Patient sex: M
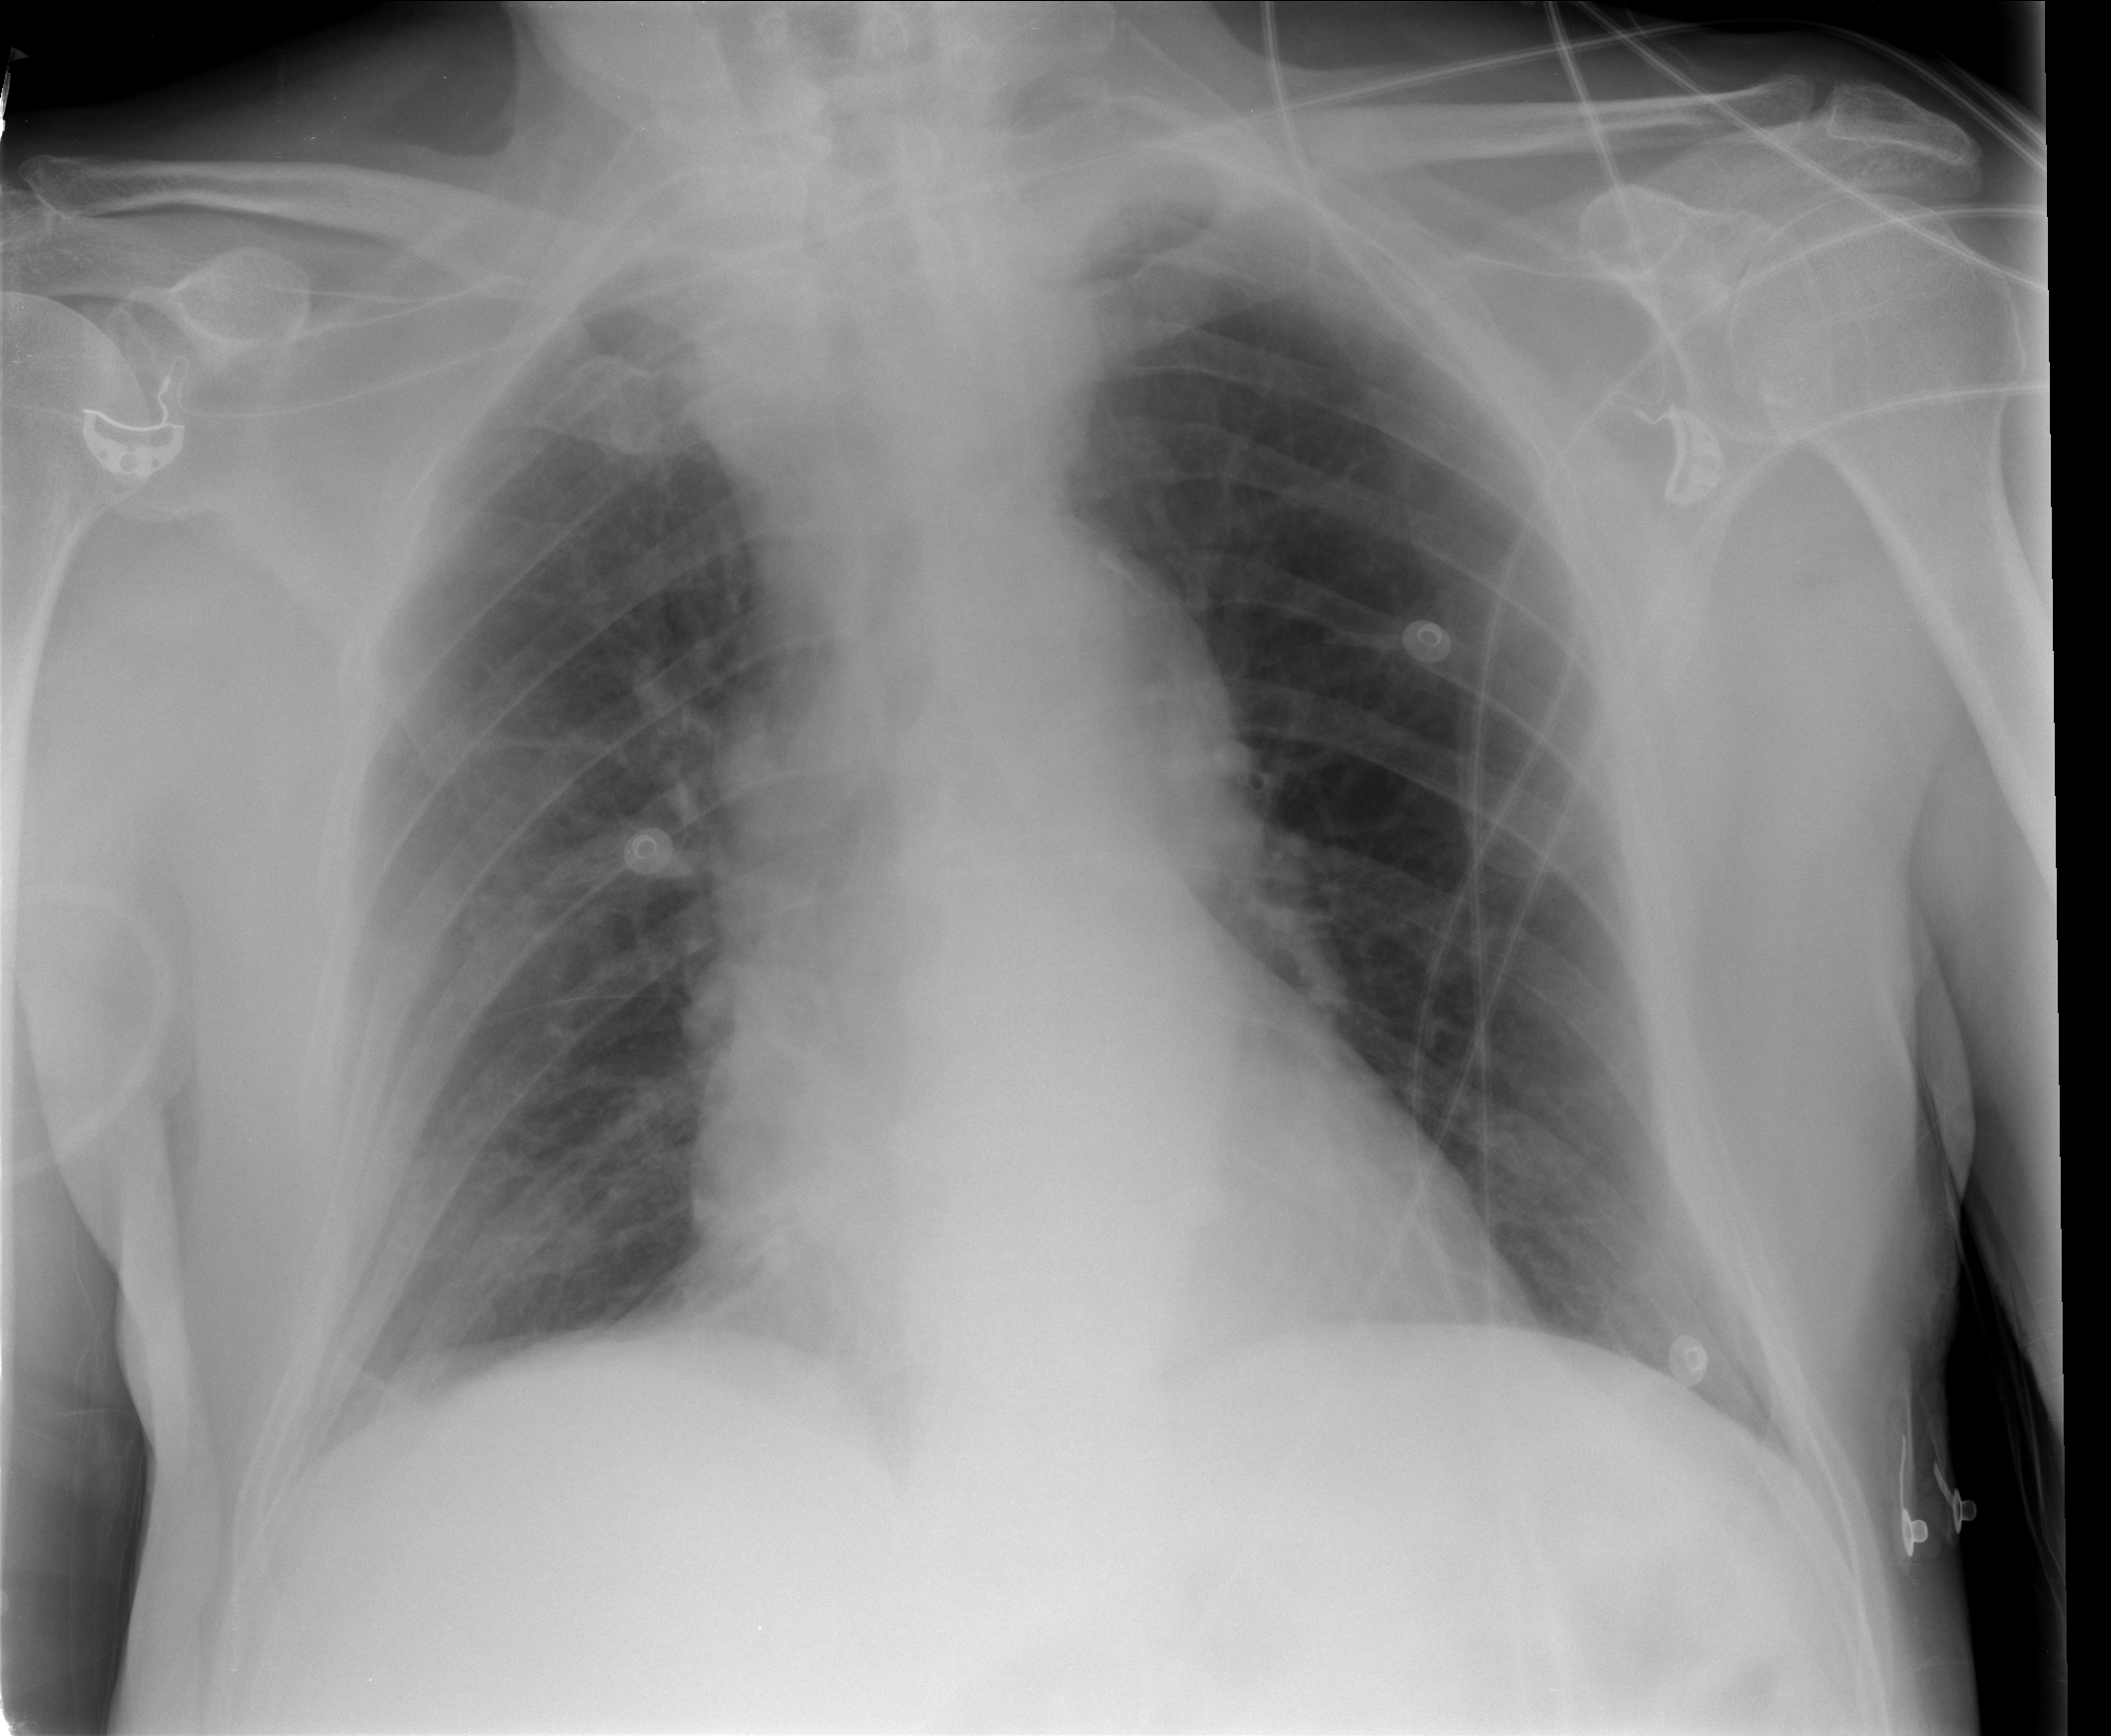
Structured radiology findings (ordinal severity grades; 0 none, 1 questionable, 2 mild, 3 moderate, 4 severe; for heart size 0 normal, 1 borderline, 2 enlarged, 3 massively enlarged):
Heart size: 1
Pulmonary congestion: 0
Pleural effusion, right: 0
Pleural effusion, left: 0
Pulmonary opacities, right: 0
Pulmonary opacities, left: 0
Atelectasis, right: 1
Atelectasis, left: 1